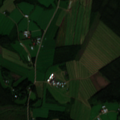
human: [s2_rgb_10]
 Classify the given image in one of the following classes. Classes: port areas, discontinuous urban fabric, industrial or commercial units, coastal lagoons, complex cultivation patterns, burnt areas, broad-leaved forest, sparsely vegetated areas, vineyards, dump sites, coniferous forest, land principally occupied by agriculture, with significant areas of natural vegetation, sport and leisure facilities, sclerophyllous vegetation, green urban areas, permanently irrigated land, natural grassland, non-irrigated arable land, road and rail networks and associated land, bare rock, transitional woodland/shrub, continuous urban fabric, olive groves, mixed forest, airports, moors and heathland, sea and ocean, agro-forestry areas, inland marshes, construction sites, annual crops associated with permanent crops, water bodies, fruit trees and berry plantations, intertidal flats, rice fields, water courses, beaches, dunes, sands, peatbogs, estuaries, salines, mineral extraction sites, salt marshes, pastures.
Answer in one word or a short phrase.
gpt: non-irrigated arable land, land principally occupied by agriculture, with significant areas of natural vegetation, coniferous forest, mixed forest, transitional woodland/shrub